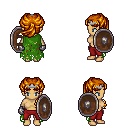
a pixel art fantasy rpg character, female body template, human, tanned skin, green tattered cape, red pants, dark blonde princess hairstyle, silver tiara, metal gloves, shield, four views (front, back, left, right), 2x2 character sprite sheet, small pixel art, hard edges, no anti-aliasing